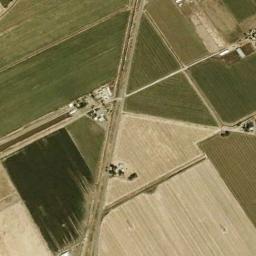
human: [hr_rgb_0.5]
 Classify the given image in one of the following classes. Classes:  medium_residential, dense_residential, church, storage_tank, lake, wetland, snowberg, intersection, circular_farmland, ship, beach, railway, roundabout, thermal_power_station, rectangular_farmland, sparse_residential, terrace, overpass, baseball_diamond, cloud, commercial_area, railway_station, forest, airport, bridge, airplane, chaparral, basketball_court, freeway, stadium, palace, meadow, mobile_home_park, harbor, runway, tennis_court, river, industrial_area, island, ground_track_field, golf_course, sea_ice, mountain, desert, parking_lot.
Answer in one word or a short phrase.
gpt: rectangular_farmland